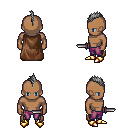
a pixel art fantasy rpg character, male body template, human, dark skin, brown cape, magenta pants, gray mohawk hairstyle, gold boots, dagger, four views (front, back, left, right), 2x2 character sprite sheet, small pixel art, hard edges, no anti-aliasing